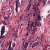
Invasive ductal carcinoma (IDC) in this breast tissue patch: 1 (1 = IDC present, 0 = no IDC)